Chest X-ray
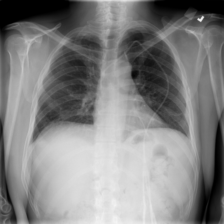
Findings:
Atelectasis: negative
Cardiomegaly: negative
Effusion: negative
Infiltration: negative
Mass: negative
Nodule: negative
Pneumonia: negative
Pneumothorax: negative
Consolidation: negative
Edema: negative
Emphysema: negative
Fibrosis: negative
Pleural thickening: negative
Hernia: negative